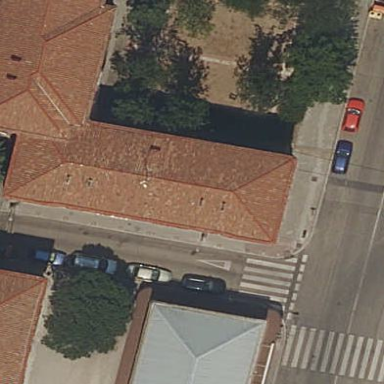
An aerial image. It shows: Gabled apartments building with roof tiles.